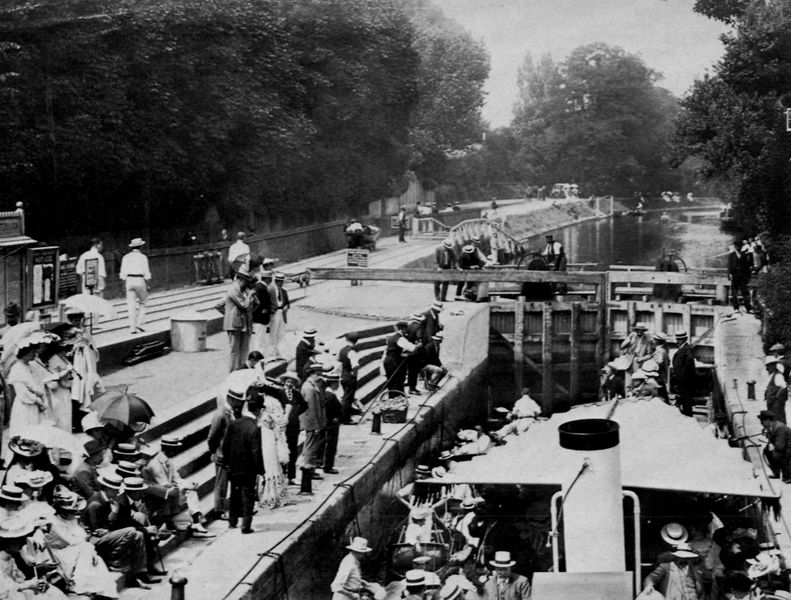
Titel: Jungfernfahrt, die Boulterschleuse
Künstler: Francis Frith
Schlagwörter: baum, blätter, gruppe, himmel, laub, mann, schatten, wasser, weiß, bäume, fluss, frauen, menschen, sitzen, ufer, damen, frau, grau, holz, hut, hüte, kleider, licht, männer, schwarz, straße, dame, gebäude, gürtel, haus, park, schirm, sonnenschirm, weg, wiese, herren, leute, rock, hemd, hose, stehen, bild, gracht, natur, spiegelung, brücke, gehen, gewässer, kanal, sonne, personen, wald, boot, boote, kamin, schornstein, schiff, schiffe, sommer, bogen, beobachten, röcke, zuschauer, mauer, ausflug, damm, hafen, seine, anleger, kai, kaimauer, promenade, böschung, wehr, abfahrt, dampfer, dampfschiff, tau, treppe, treppen, strohhut, freizeit, hutband, hutbänder, strohhüte, geländer, stufe, stufen, warten, anlegen, taue, gruppen, foto, fotografie, photographie, treppenstufen, berlin, schwarz weiss, schirme, sonntag, photo, wärme, geäst, flussfahrt, fähre, spaziergänger, ankunft, deck, zuschauen, stahl, einweihung, anlegestelle, tonne, riviere, paare, sonnenschirme, betrieb, passagiere, dock, schleuse, anlege, schifff, angemalt, bourgeoisie, fähren, vergnügungspark, ausflugsdampfer, ecluse, eclusier, hinabgehen, schleusenkammer, yonne, ponton, ftufe, ausglügler